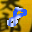
Label: 8